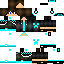
A female human skin with dark skin, wearing brown long hair dressed in a blue hoodie and black pants, featuring a closed mouth.